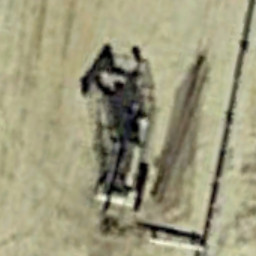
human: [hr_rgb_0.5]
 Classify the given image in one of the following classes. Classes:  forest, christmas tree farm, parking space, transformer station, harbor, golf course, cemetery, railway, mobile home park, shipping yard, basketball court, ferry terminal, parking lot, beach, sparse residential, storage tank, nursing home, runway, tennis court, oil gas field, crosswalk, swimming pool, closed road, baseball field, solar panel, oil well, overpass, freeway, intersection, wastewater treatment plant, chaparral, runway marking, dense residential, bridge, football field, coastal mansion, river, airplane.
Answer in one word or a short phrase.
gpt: oil well